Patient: sex M, age 57
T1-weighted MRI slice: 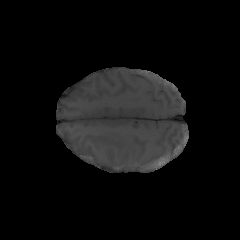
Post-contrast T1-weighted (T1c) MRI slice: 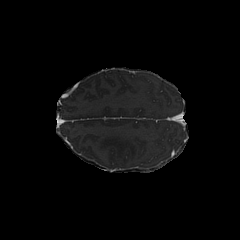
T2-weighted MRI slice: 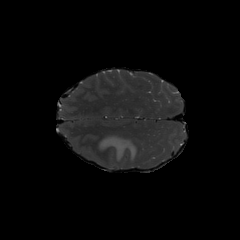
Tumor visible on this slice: yes
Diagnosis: Glioblastoma, IDH-wildtype
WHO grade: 4